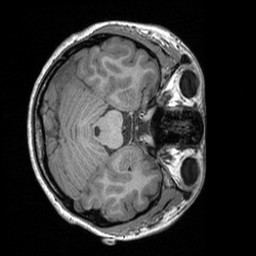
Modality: T1w
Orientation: axial
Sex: female
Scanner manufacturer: siemens
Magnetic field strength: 3 T
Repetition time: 1.9 s
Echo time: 0.00252 s